Field crop: tomato
Growth stage: 2
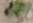
Species: solanum